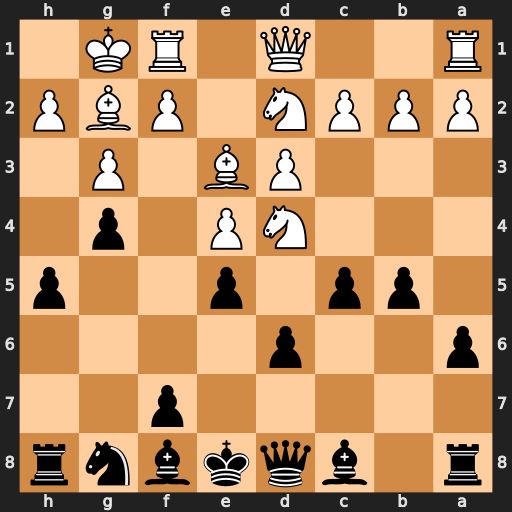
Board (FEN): r1bqkbnr/5p2/p2p4/1pp1p2p/3NP1p1/3PB1P1/PPPN1PBP/R2Q1RK1
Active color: b
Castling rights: kq
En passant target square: -
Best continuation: cxd4 Bxd4 exd4